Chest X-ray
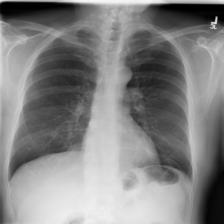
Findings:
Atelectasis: negative
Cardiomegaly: negative
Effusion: negative
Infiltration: negative
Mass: negative
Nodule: positive
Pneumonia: negative
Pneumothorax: negative
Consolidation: negative
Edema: negative
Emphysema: negative
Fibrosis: negative
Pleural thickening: negative
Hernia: negative